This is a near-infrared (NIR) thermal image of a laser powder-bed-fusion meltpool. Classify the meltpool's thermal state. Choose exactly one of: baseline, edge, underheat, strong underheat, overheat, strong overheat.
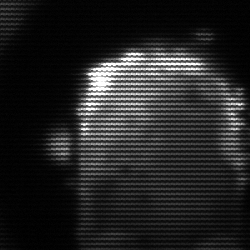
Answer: baseline